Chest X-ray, AP view. Patient: 39 years old, sex M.
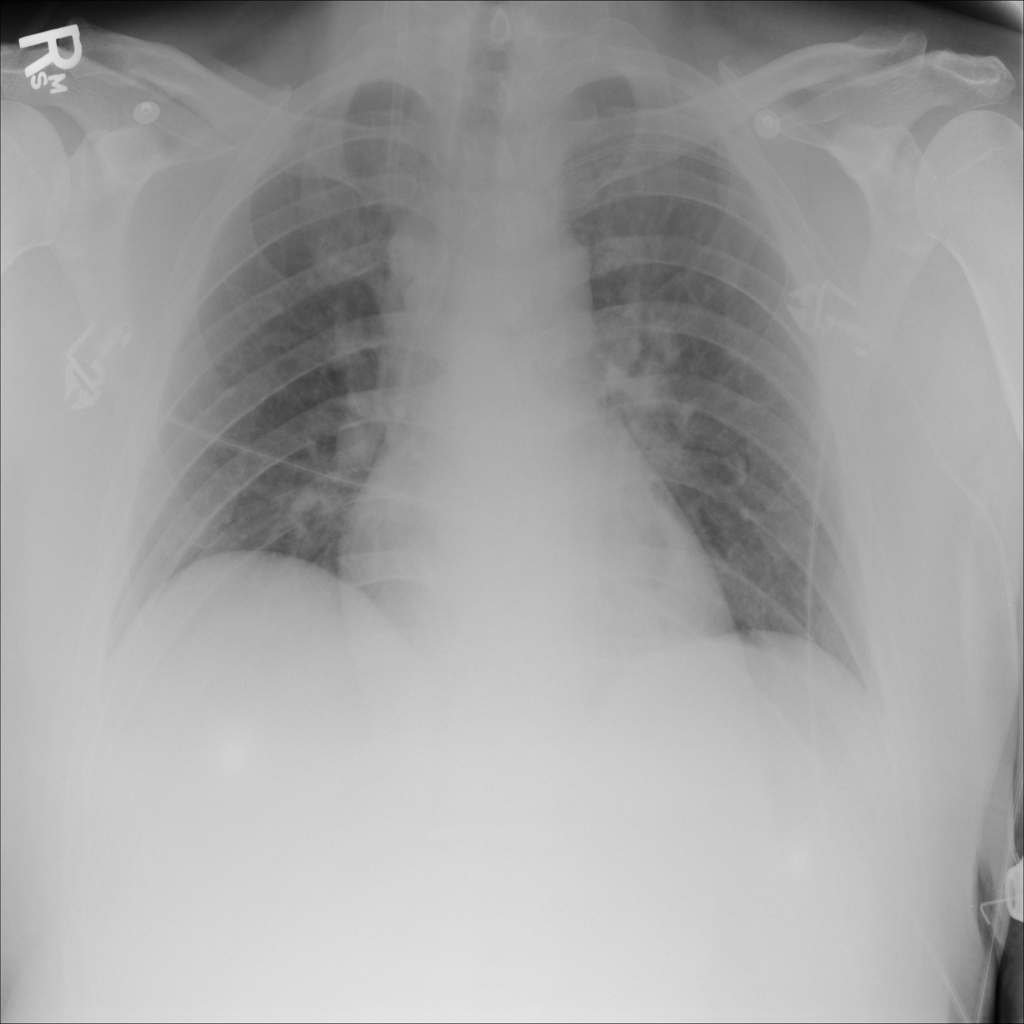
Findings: No Finding